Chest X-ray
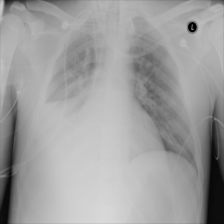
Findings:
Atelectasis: positive
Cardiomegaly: negative
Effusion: negative
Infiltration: negative
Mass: negative
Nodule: negative
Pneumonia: negative
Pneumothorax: negative
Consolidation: positive
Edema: negative
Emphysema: negative
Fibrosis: negative
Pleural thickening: negative
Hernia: negative